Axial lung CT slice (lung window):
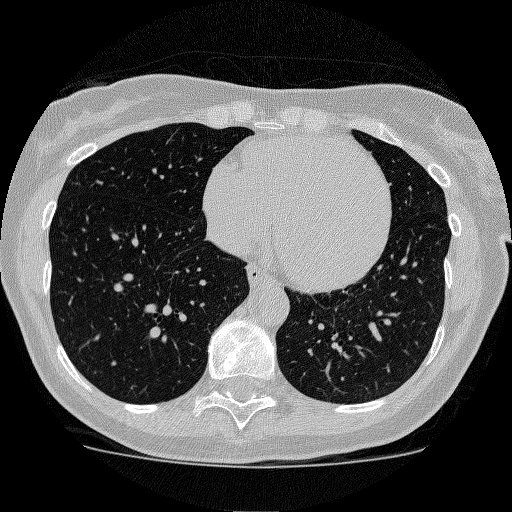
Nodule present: no